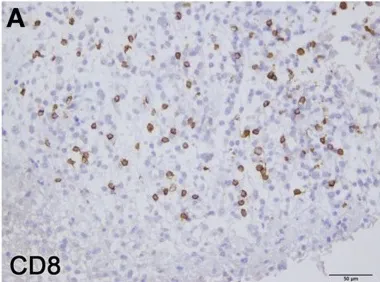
Immune profiling and MART-1 distribution in CSF-470 vaccination site biopsy from patient #1. Formalin-fixed, paraffin-embedded tissue sections were stained with appropriate antibodies, amplified with avidin-biotin-peroxidase (ABC) system (Vectastain, Vector Labs), and revealed with 3,3'-diaminobenzidine. Brisk CD8+ and CD20+ lymphocyte infiltration was observed in zones (II, III), with scarce CD4+ or Foxp3+ infiltration (A-D).
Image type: pathology (immunostaining)